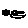
Label: smiley face